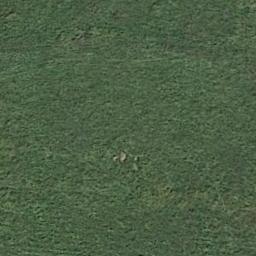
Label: meadow